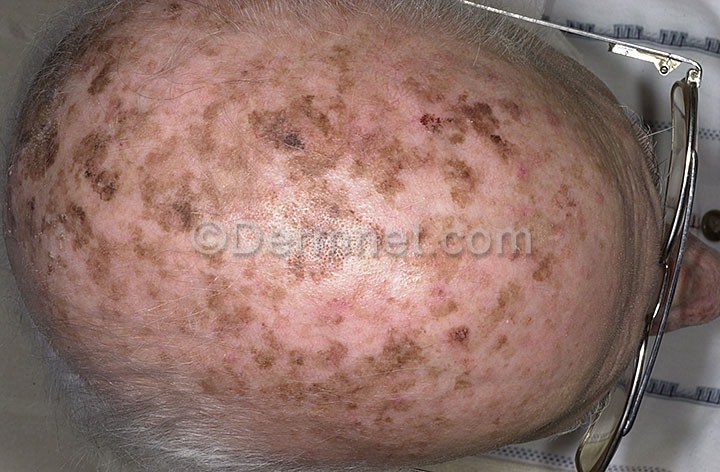
Disease: Light Diseases and Disorders of Pigmentation